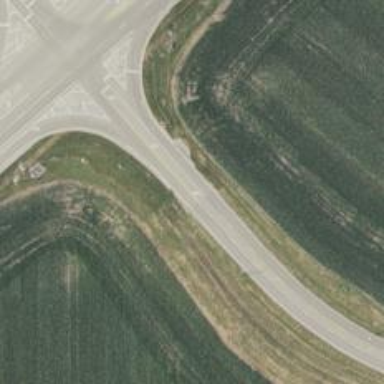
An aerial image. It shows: Left road marking is visible in the image.